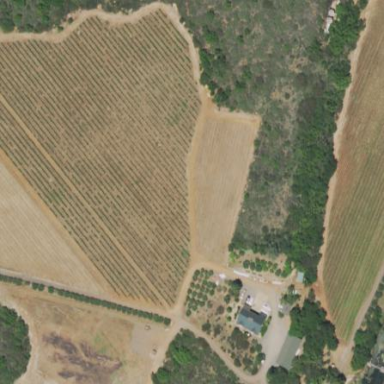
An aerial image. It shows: Olive tree orchard.